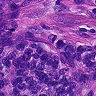
Metastatic tissue present: yes